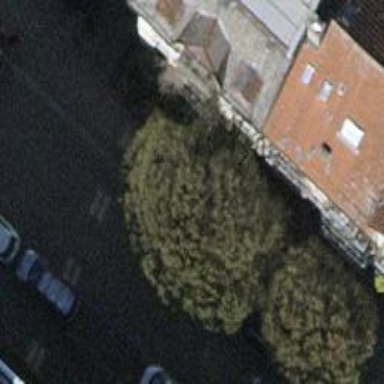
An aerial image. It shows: Tree-lined avenue.